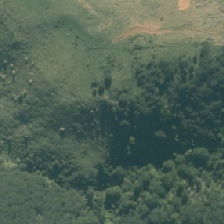
Land cover: low_producing_grassland